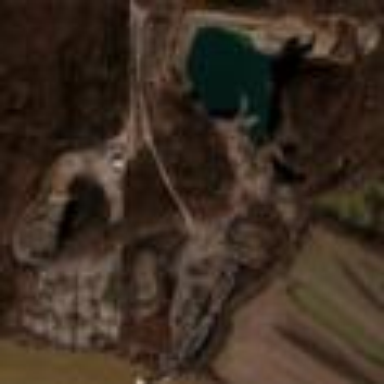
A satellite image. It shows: Quarry area.